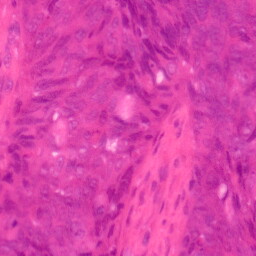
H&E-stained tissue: Colon